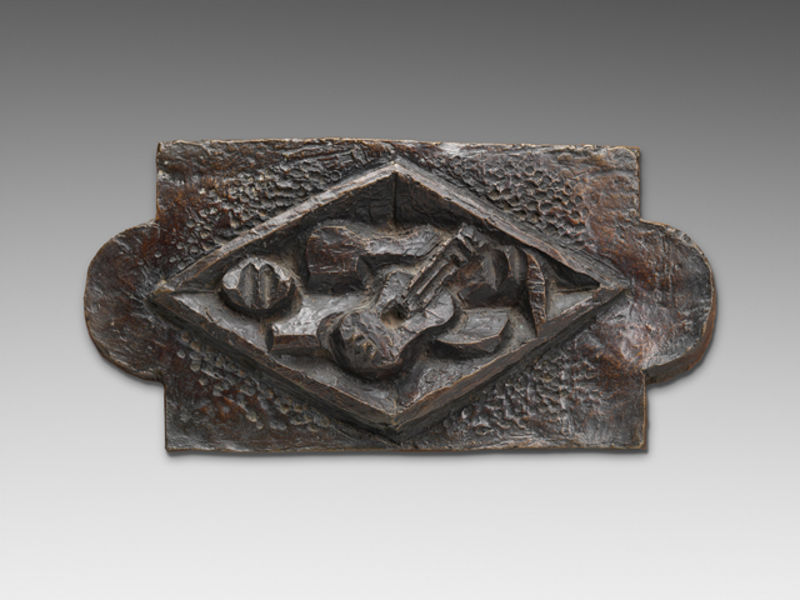
Titel: Bas-relief with a Guitar, Bas-relief with a Guitar
Künstler: Jacques Lipchitz
Standort: Amherst (Massachusetts, USA)
Institution: Mead Art Museum, Amherst College
Schlagwörter: arm, brown, hand, wood, man, metal, texture, sculpture, abstract, person, instrument, square, figure, rough, picasso, bronze, relief, carving, plate, round, shape, guitar, copper, marks, raute, metall, gitarre, plaque, carved, diamond, chisel, palte, stained, dimond, wood carving, 3d, musik, schnitzerei, plakette